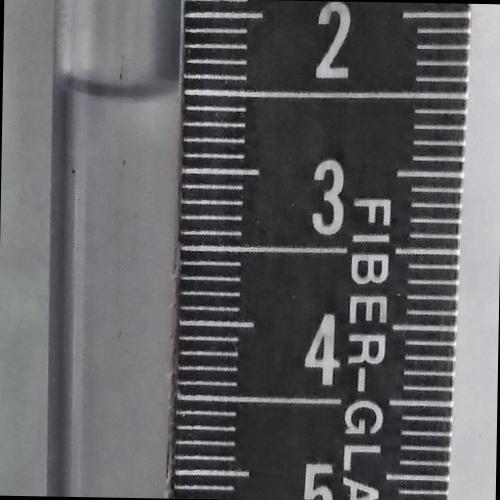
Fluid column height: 2.5 cm